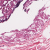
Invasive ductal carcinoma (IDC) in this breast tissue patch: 0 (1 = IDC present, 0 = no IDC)